Question: I am having difficulties with properly translating the 'sfGuardAuth' signin form without "breaking it down". In the built-in template the form is rendered like this:
'''
<?php echo $form ?>
'''
And I would like to keep it that way.
When the default culture is set to Polish the results look like this:

Only the "Password" is translated to "Haslo", the rest remains in English. Making new custom translation file - 'sf_guard.pl.xml' or editing the base one directly in the plugin folder by adding:
'''
<trans-unit id="32">
<source>Username or E-Mail</source>
<source>Nazwa uzytkownika lub E-Mail</source>
</trans-unit>
<trans-unit id="33">
<source>Remember</source>
<source>Zapamietaj mnie</source>
</trans-unit>
'''
Doesn't have any effect. Is there a way to translate those fields without rewriting the template?
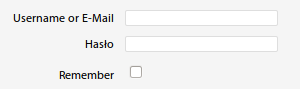
Answer: You have to change tags in this way (and then clear the cache):
'''
<trans-unit id="32">
<source>Username or E-Mail</source>
<target>Nazwa uzytkownika lub E-Mail</target>
</trans-unit>
<trans-unit id="33">
<source>Remember</source>
<target>Zapamietaj mnie</target>
</trans-unit>
'''